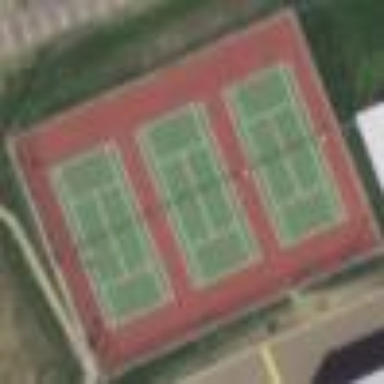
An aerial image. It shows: Tennis court on the leisure land pitch.